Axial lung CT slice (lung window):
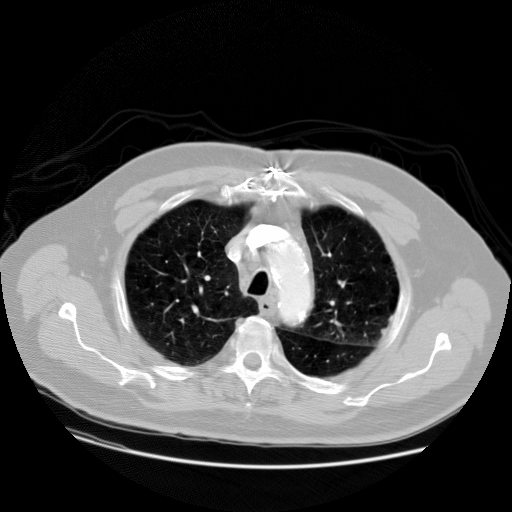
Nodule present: no